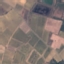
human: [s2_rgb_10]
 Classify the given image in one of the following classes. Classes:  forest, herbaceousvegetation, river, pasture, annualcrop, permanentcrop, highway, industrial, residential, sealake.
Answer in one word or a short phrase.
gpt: PermanentCrop